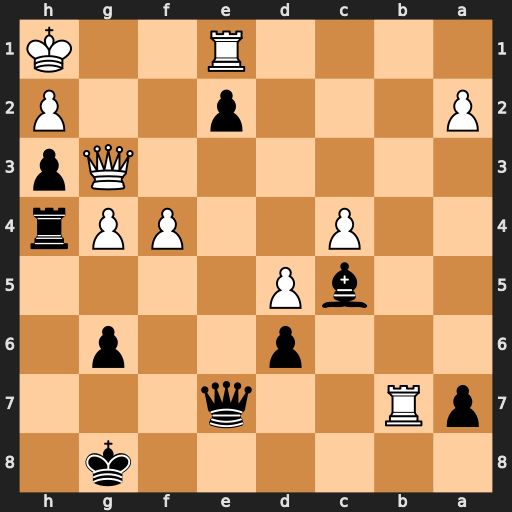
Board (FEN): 6k1/pR2q3/3p2p1/2bP4/2P2PPr/6Qp/P3p2P/4R2K
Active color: b
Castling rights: -
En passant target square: -
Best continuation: Qe4+ Qf3 Qxf3#